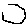
Label: hexagon